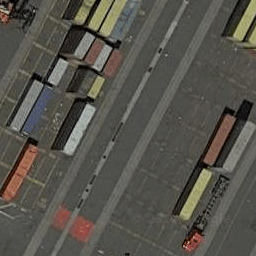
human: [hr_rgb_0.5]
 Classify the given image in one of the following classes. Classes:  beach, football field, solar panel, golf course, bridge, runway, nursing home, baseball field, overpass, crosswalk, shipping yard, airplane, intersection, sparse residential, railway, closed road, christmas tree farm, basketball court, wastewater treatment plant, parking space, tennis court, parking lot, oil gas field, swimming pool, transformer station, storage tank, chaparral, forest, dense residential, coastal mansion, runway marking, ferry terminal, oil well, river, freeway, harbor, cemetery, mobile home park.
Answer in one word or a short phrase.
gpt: shipping yard